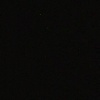
Label: space